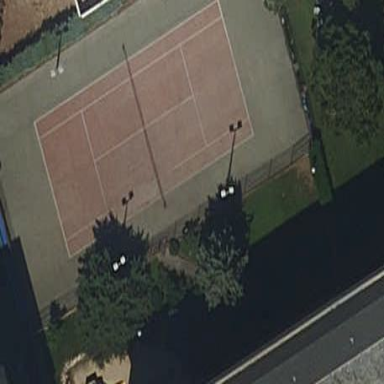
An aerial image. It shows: Tennis court in leisure pitch.